Question:
I have a report generated by IBM appscanner tool. It scanned my mvc application and on some urls it gave me high alerts. I'm trying to figure out how to perform parameter manipulation on my page like above information provided in the report to find the issue.Example of the link on which the above report is based : 'localhost:46887/Myproject/country/edit/1'
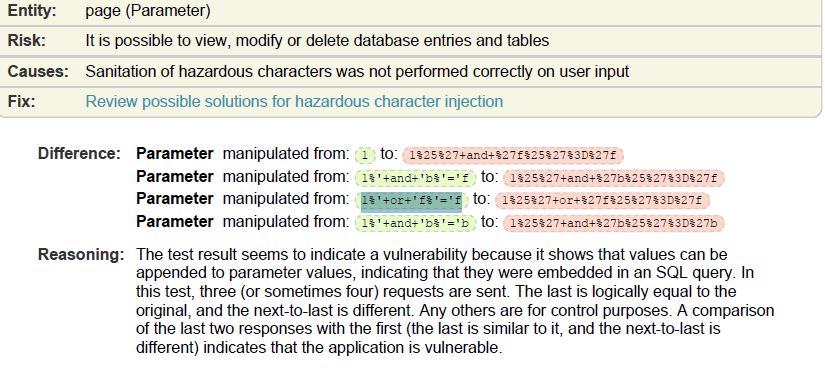
Answer: As a rule of a thumb:
Aways cast the values (provided through Request) to concrete type which are you using in the application logic.
If you are using ORM/ODM to access the data storage you recieve built in SQL injection protection :).
This tool may be examins only the the query string and just assumes that injection is possible.